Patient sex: M
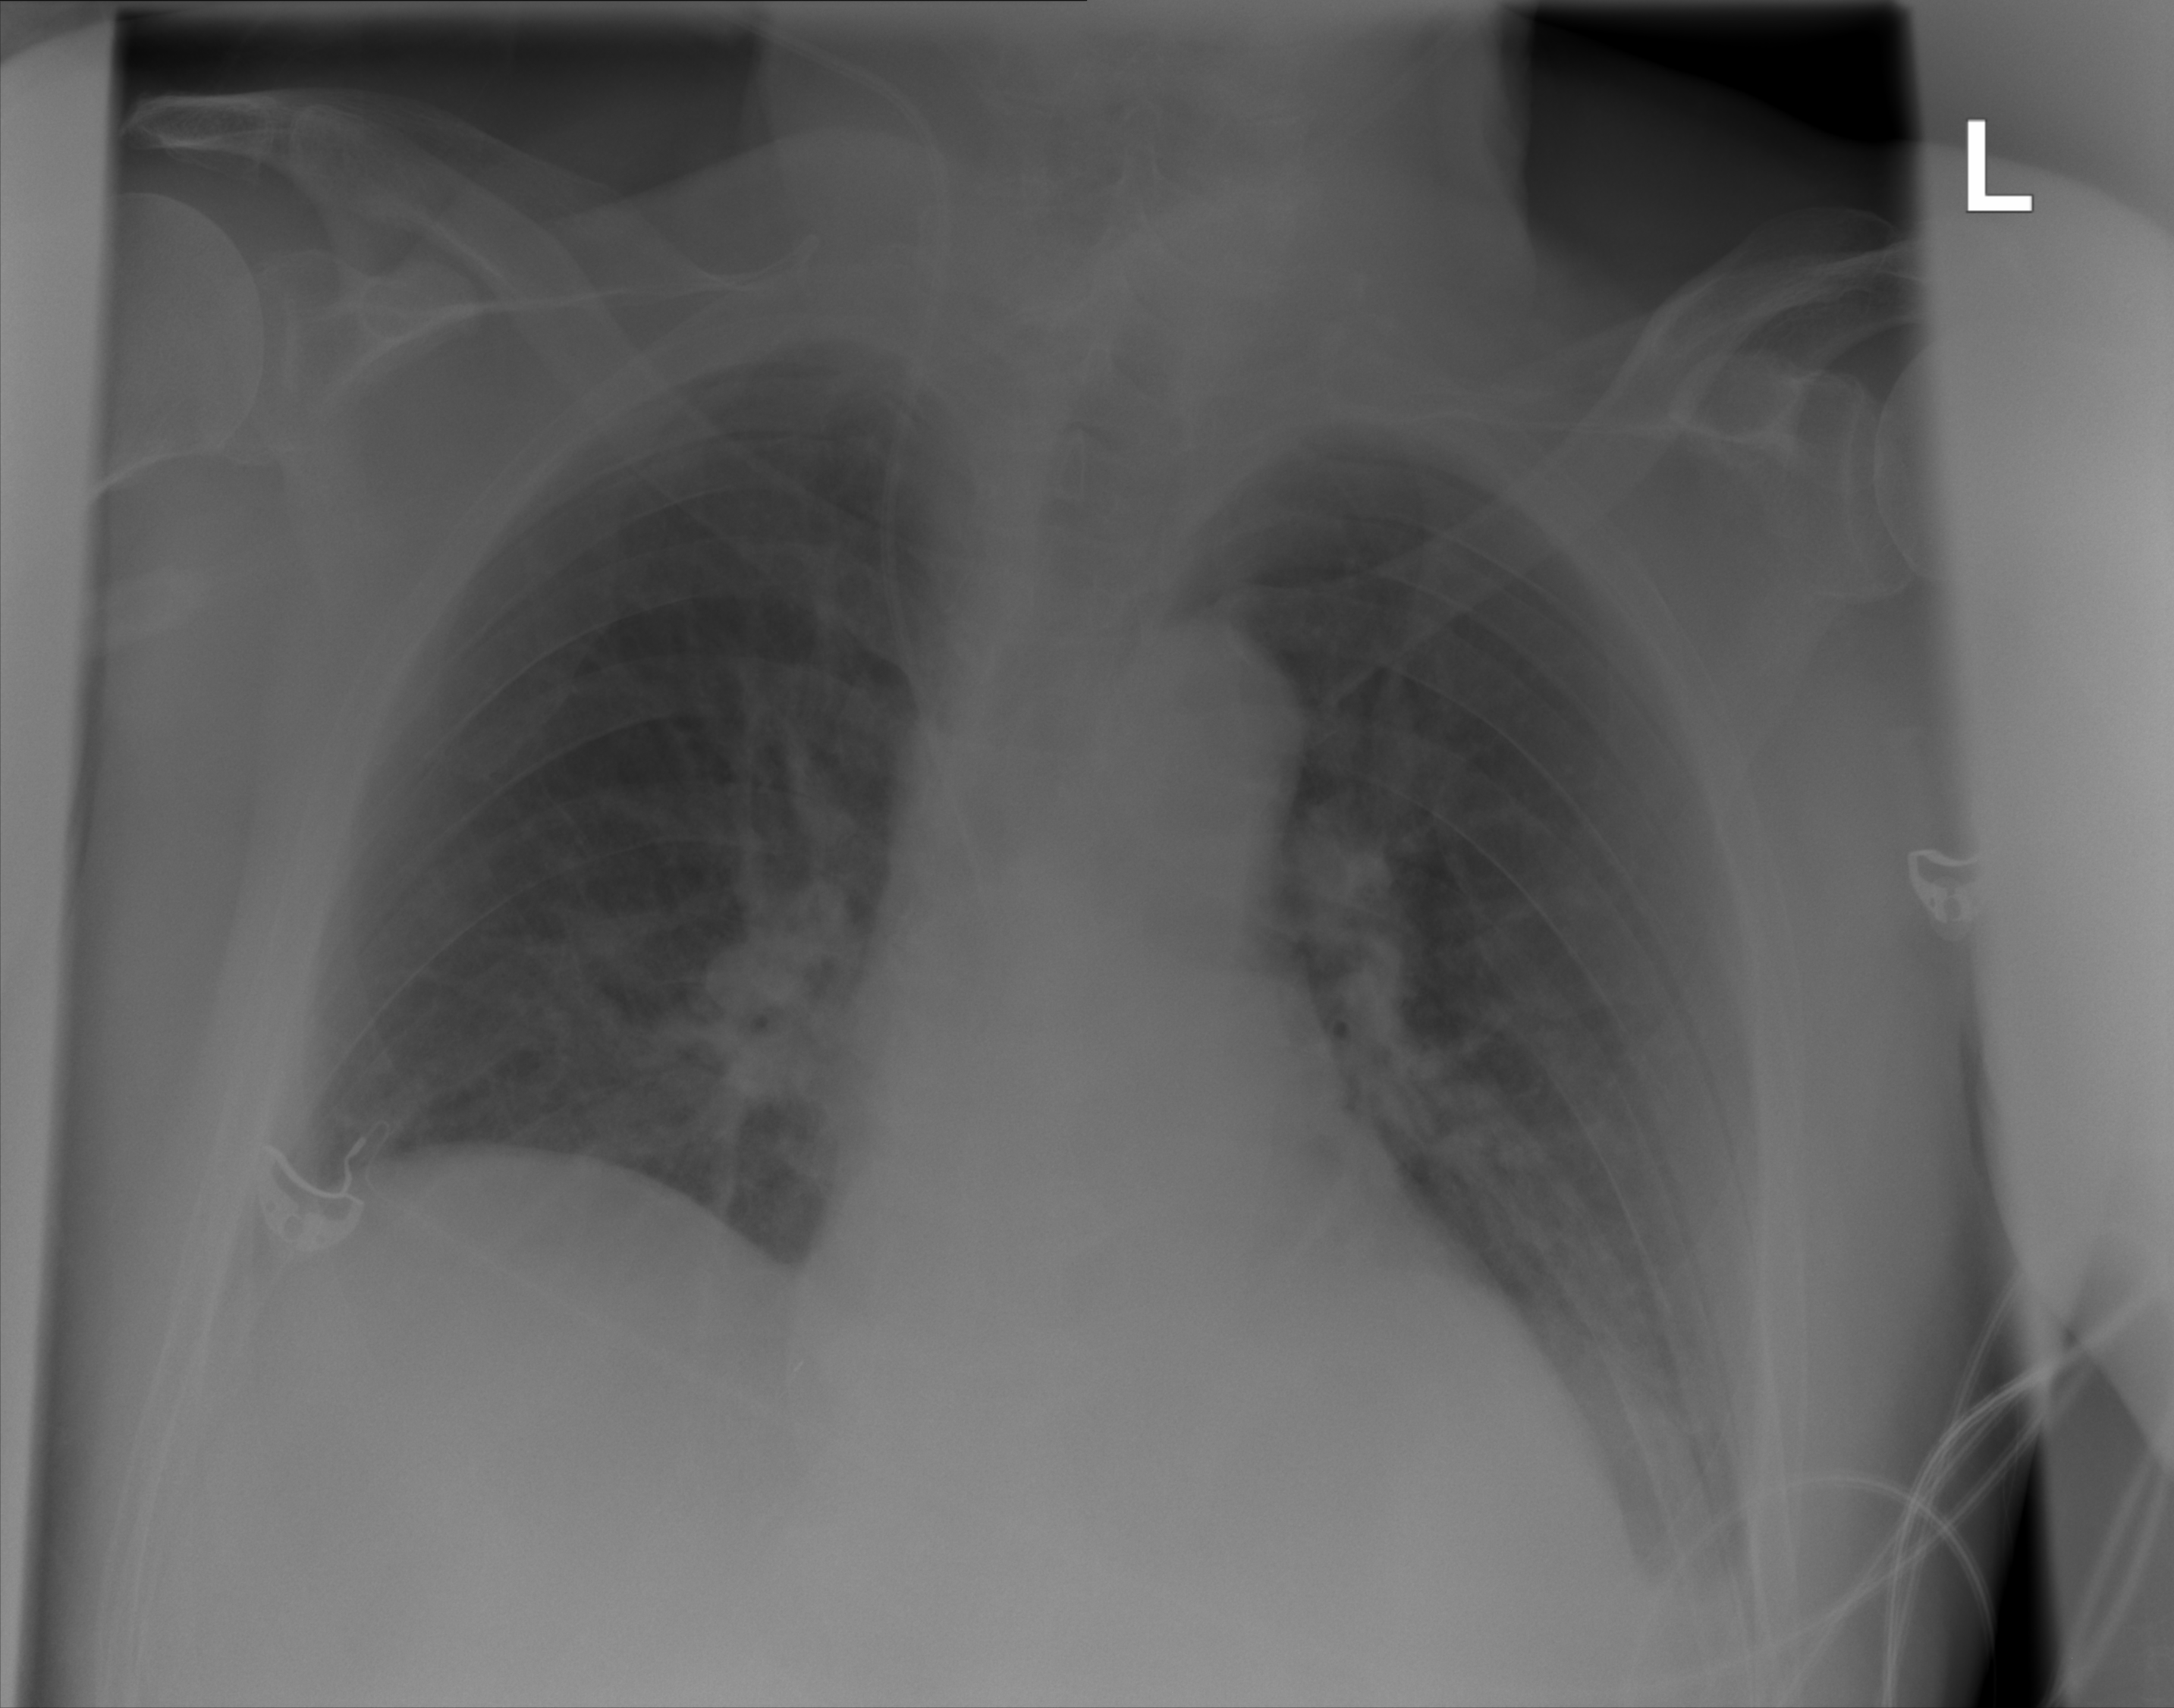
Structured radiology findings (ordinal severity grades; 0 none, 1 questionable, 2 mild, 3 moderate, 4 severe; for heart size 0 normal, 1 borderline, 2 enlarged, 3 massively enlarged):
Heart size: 2
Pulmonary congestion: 2
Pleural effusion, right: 0
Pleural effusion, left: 0
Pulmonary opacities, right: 1
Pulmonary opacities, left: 1
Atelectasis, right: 0
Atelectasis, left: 0